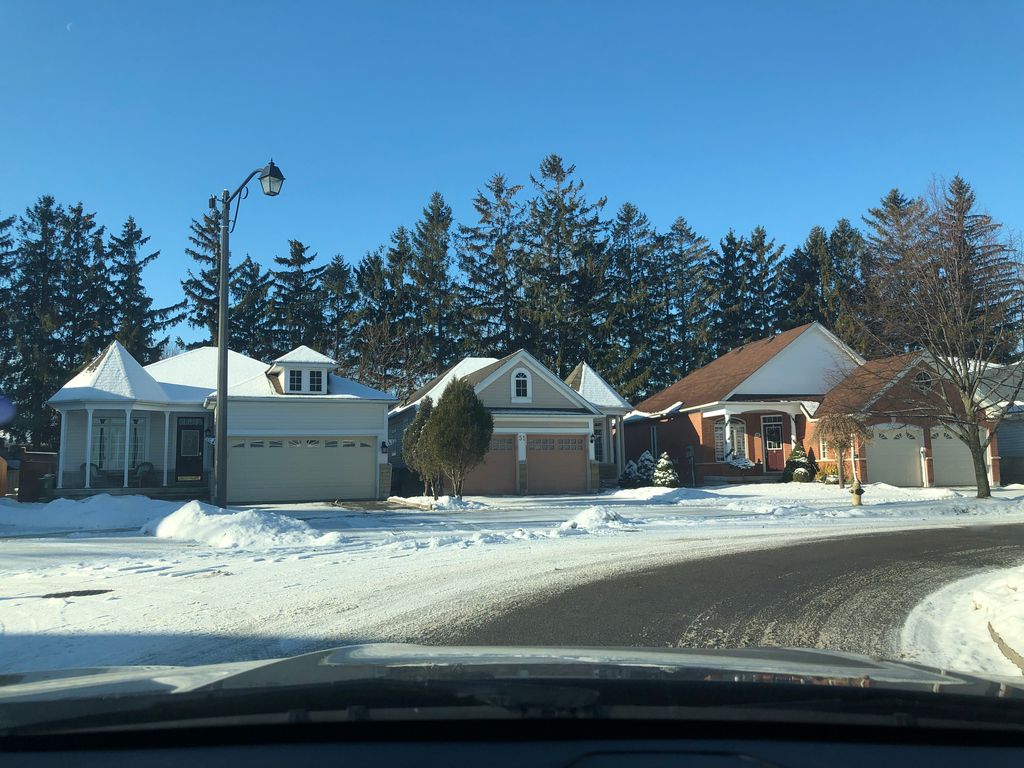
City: toronto